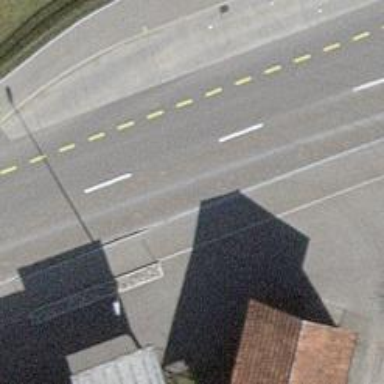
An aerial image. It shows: Bus stop with designated public transport stop position.